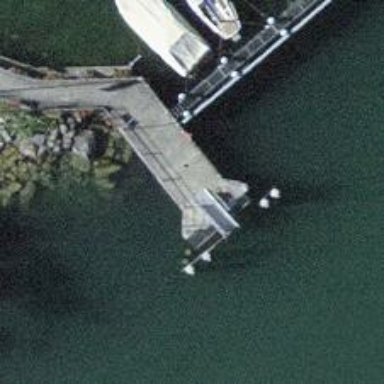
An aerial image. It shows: Ferry terminal.